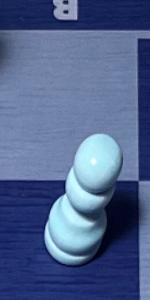
Label: Pawn_White